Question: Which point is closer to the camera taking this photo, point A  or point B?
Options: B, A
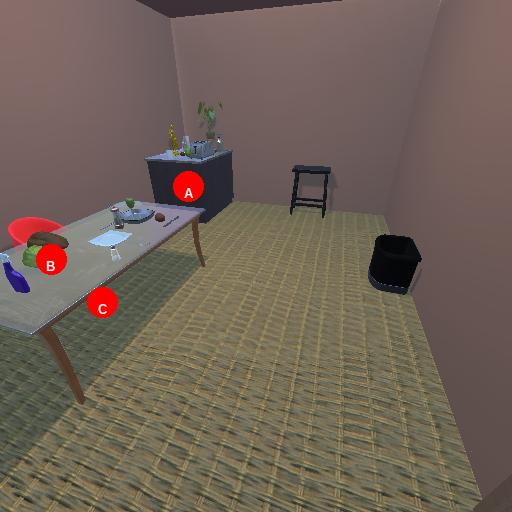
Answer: B